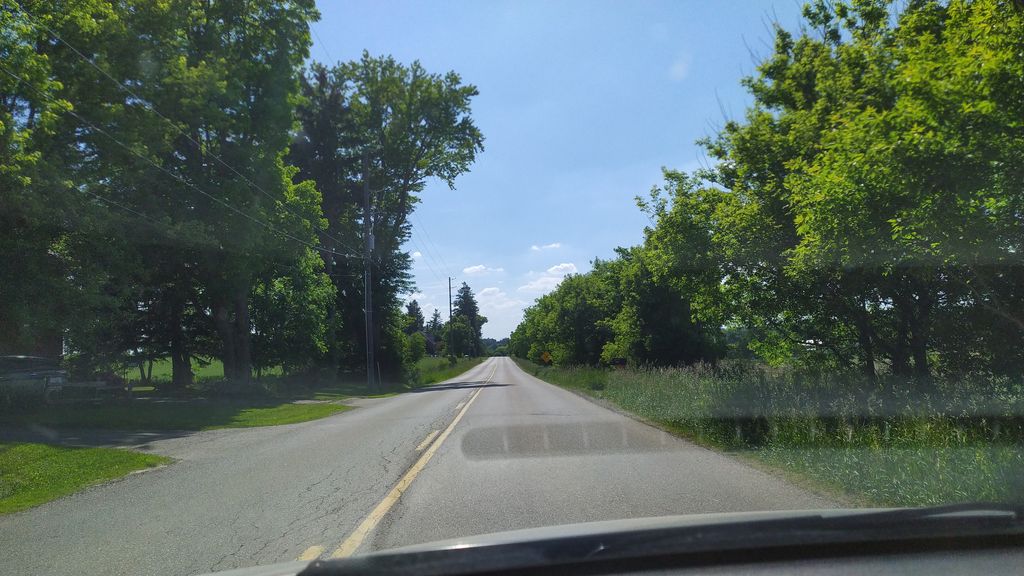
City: kitchener-waterloo